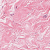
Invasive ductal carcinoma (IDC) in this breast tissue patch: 0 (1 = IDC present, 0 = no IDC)